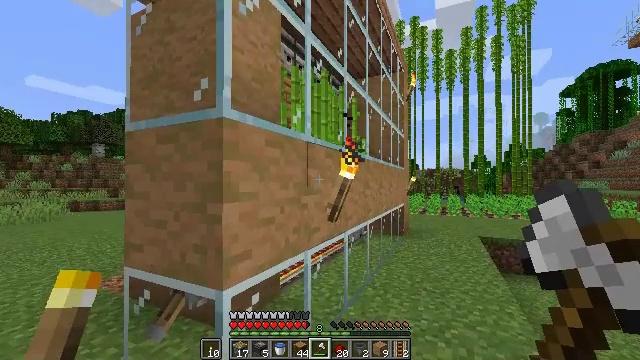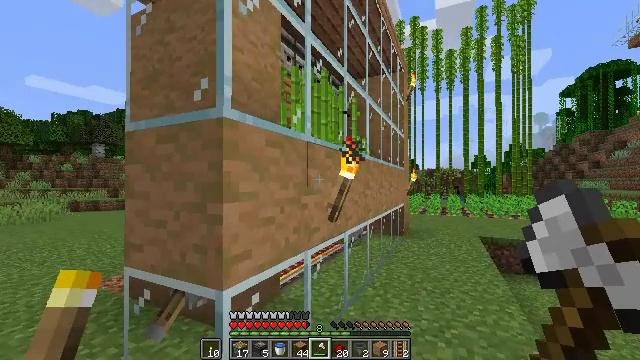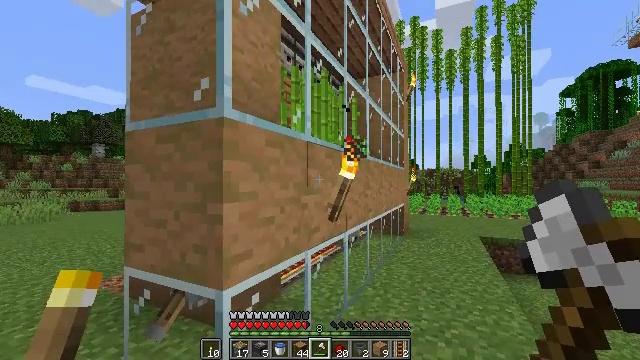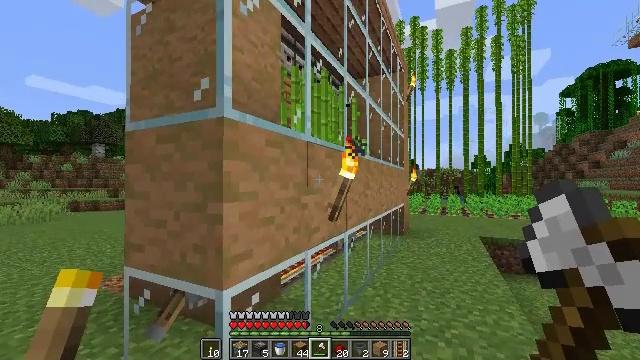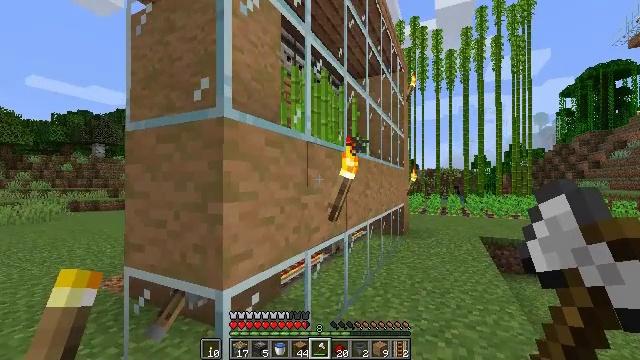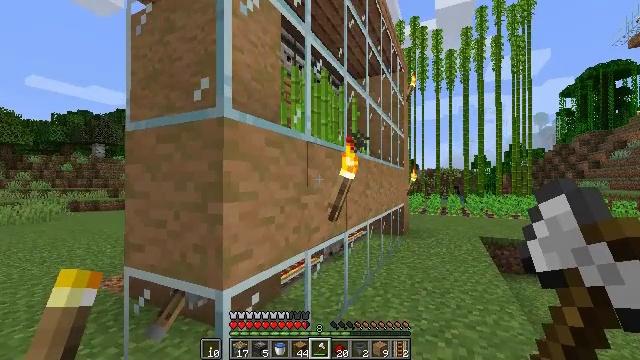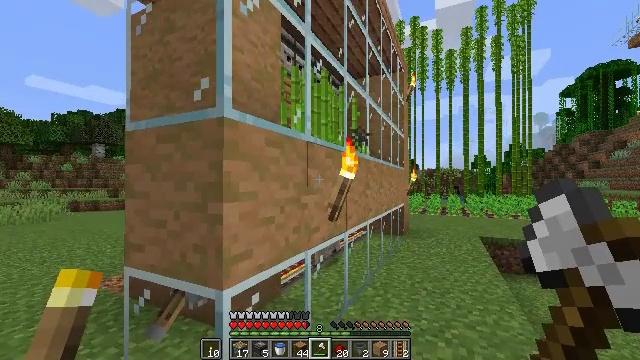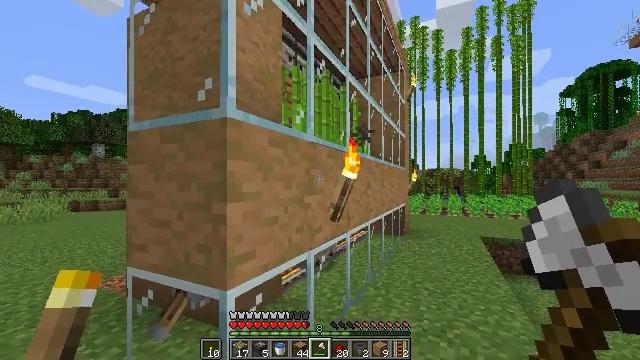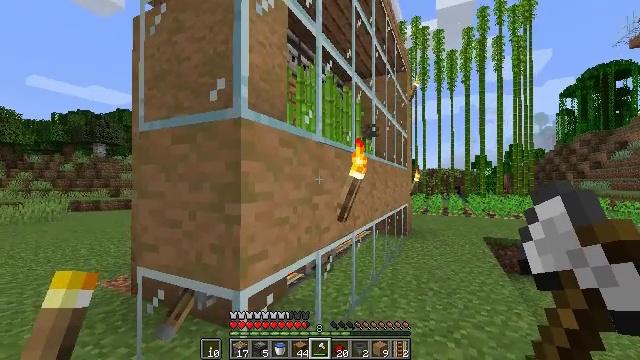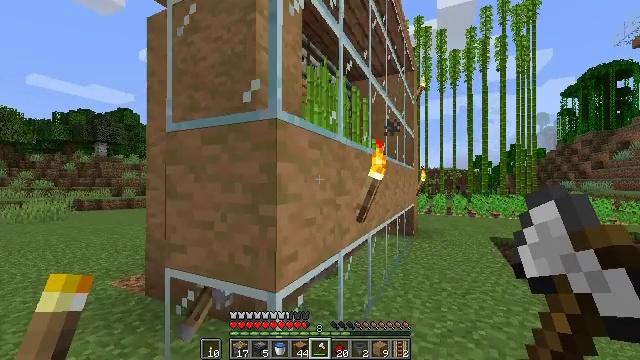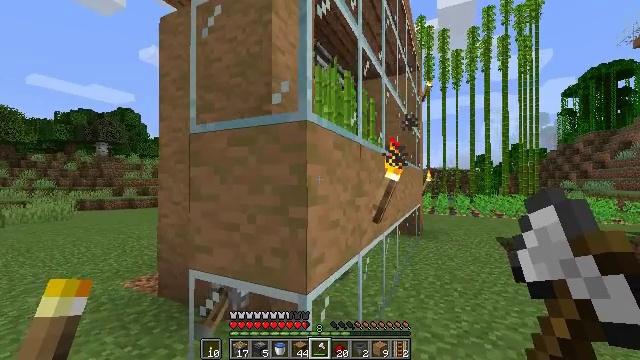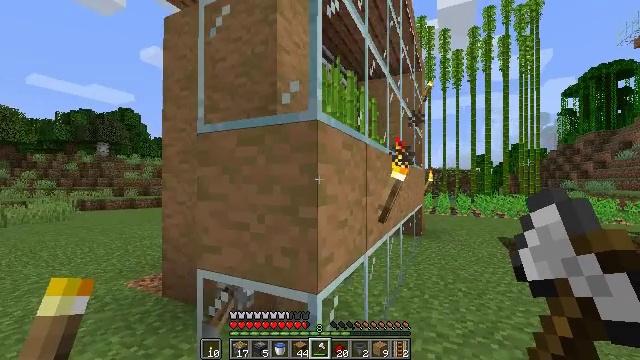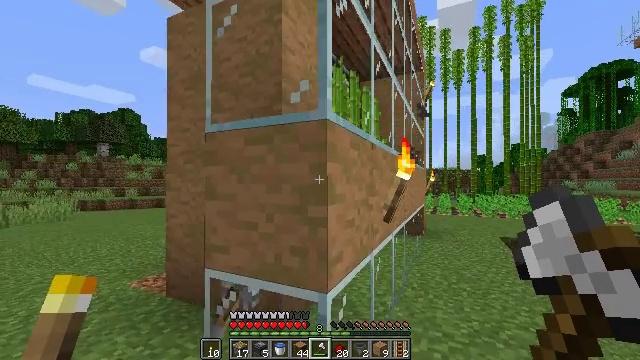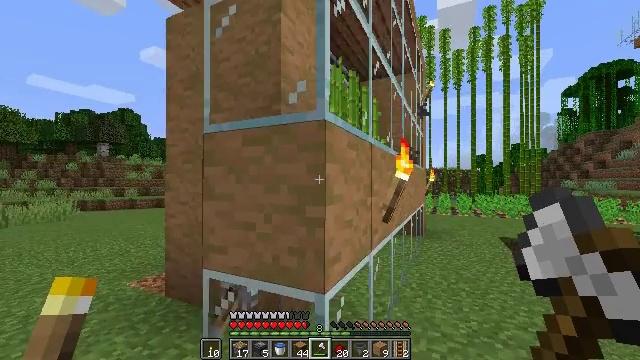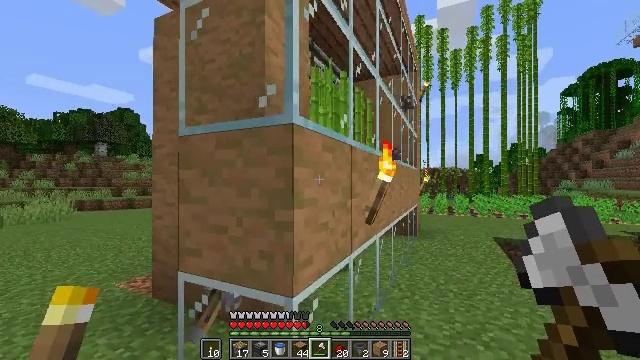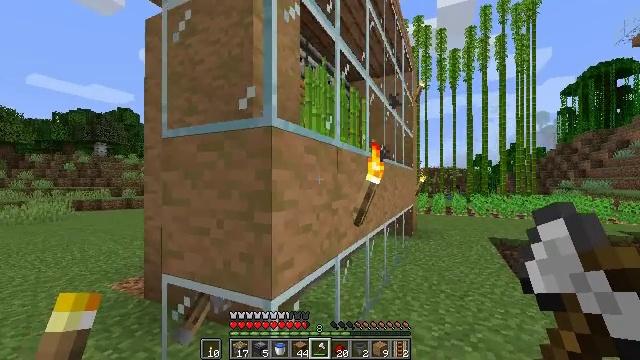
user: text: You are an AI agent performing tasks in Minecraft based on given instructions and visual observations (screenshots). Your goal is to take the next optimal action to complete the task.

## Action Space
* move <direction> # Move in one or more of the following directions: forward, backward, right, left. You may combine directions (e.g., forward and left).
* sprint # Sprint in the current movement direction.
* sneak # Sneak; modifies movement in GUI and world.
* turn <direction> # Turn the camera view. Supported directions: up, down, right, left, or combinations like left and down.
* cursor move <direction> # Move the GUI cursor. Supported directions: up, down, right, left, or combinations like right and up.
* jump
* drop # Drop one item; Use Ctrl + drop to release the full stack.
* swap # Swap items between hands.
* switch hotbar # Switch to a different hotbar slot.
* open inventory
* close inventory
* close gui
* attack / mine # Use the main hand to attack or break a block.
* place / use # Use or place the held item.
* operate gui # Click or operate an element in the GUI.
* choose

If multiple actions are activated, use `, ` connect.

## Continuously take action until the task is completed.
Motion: motion action
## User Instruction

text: Collect the stripped jungle log from the tree.
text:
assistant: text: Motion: no_op
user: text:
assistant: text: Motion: no_op
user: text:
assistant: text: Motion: no_op
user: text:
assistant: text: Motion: no_op
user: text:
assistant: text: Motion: no_op
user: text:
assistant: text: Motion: no_op
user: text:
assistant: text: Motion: move left
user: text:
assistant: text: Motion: move left
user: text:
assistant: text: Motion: move left
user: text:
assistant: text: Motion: no_op
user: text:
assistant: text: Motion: no_op
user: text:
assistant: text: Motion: no_op
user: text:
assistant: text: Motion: move right
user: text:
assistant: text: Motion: move right
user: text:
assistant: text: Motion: move right
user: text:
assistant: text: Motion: move right
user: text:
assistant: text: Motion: move right
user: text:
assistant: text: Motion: move right
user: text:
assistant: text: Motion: turn left
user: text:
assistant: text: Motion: no_op
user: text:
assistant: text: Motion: no_op
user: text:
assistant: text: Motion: no_op
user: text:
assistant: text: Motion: no_op
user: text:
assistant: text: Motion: no_op
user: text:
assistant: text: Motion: no_op
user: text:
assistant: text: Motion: no_op
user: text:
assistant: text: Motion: move left
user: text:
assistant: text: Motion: move left
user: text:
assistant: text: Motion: move left
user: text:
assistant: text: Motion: move left